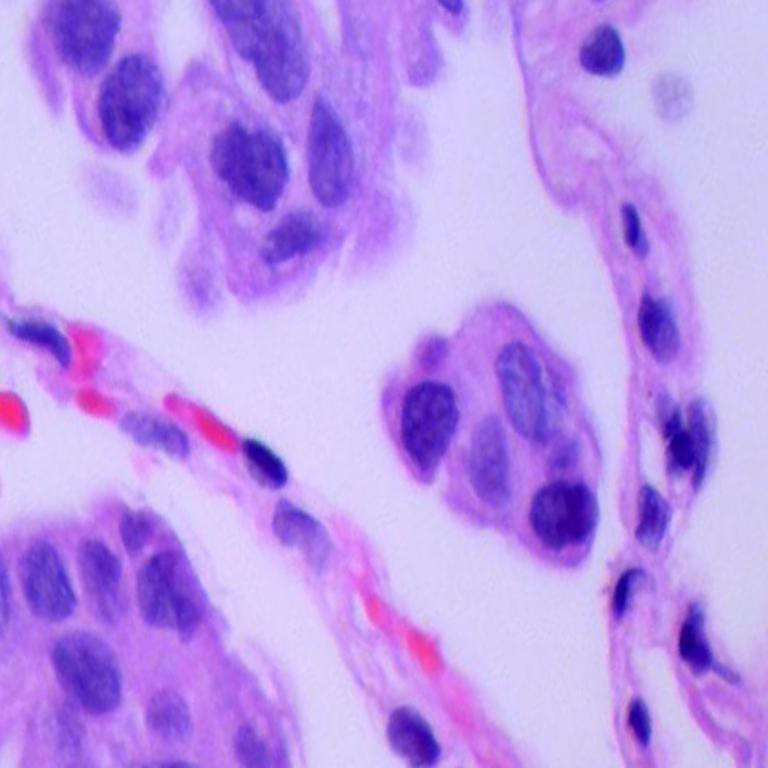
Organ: lung
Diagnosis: adenocarcinomas